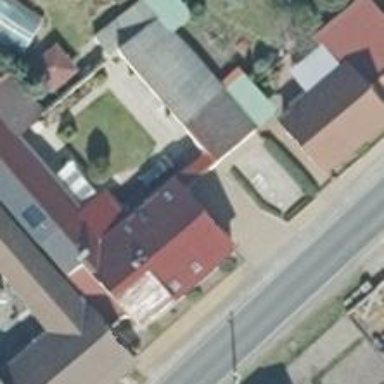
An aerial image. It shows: Building.